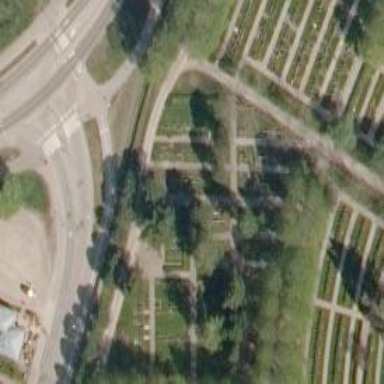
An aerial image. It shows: Historical war memorial.